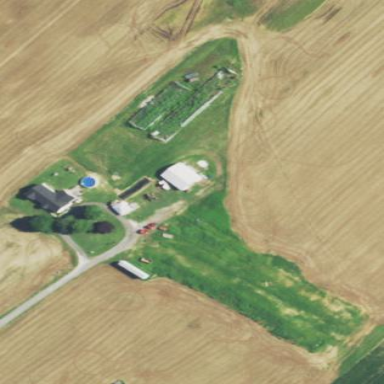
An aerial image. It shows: Farmyard area.